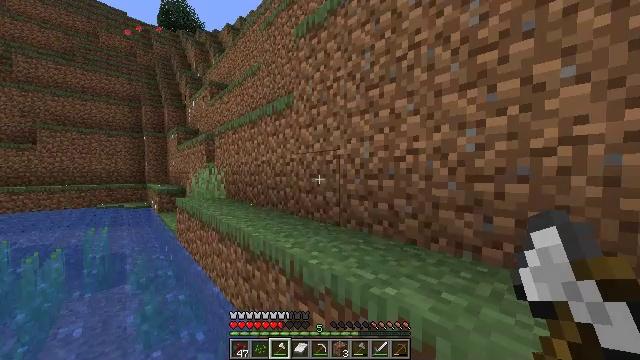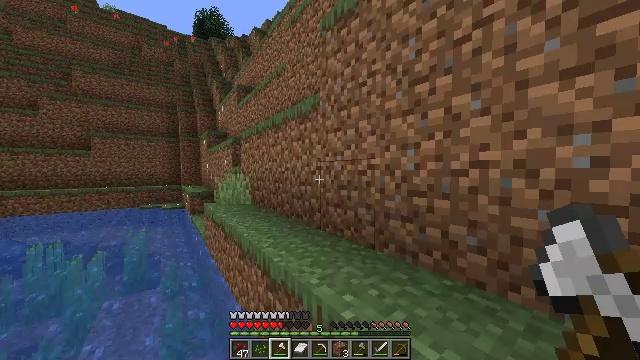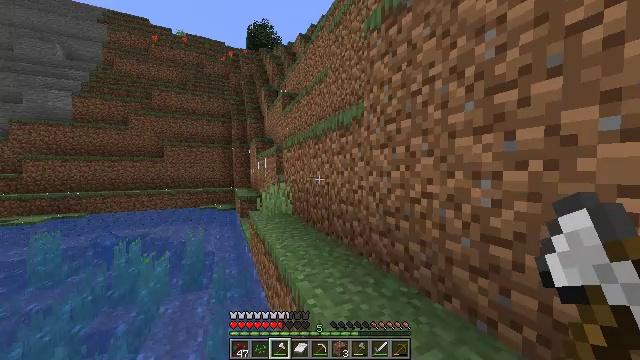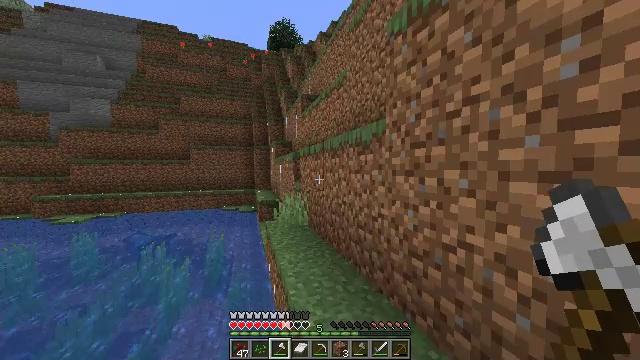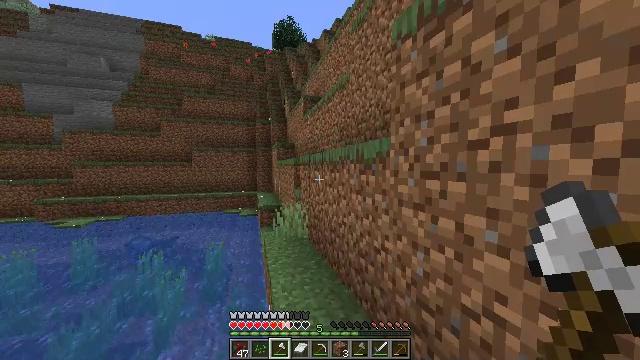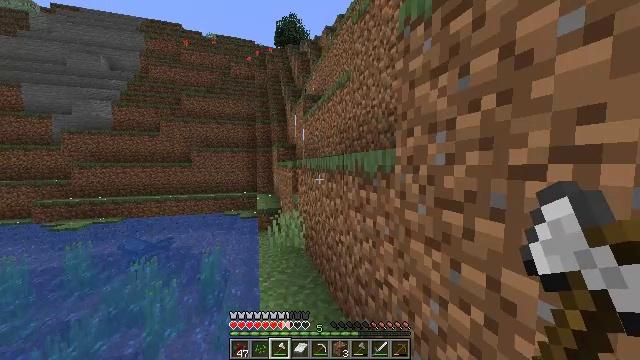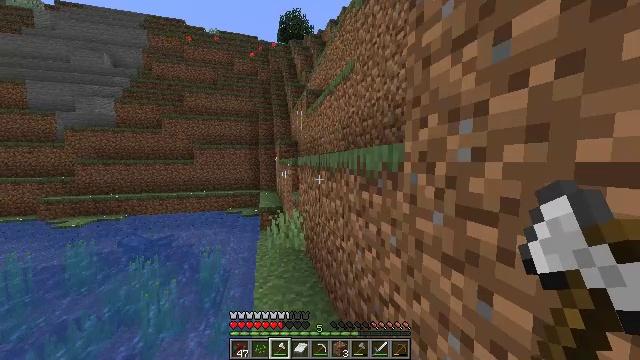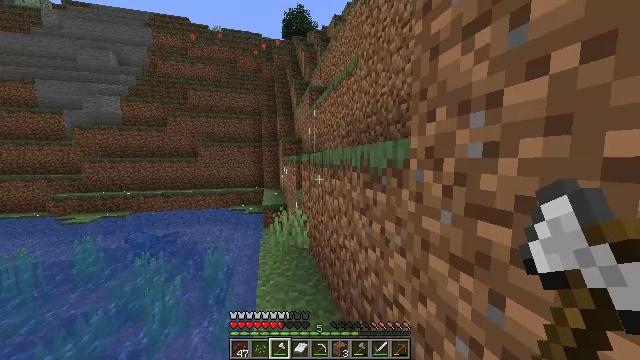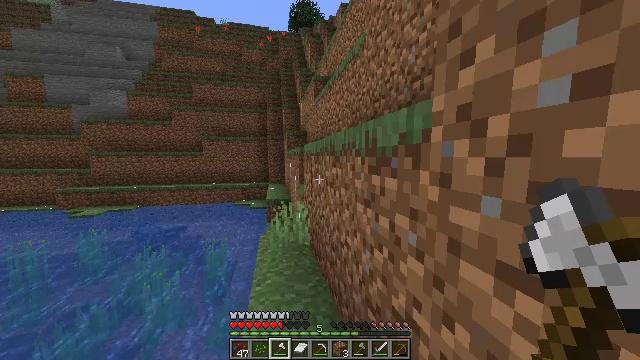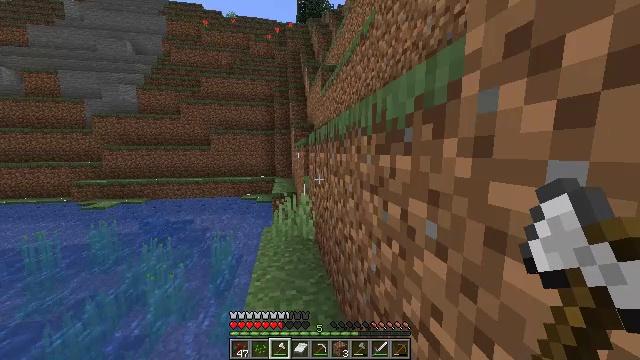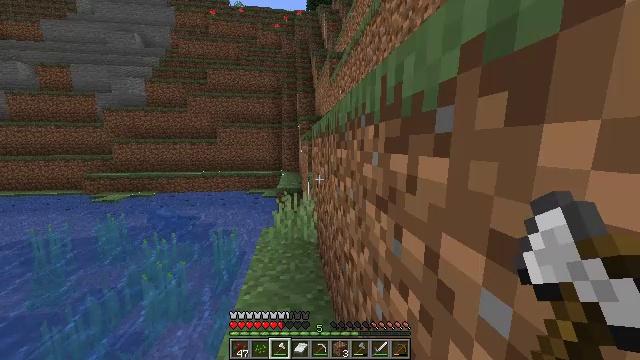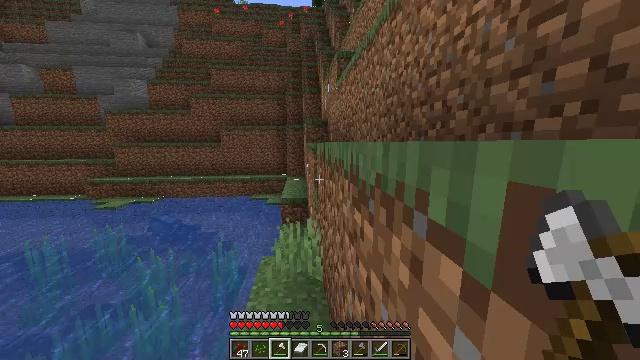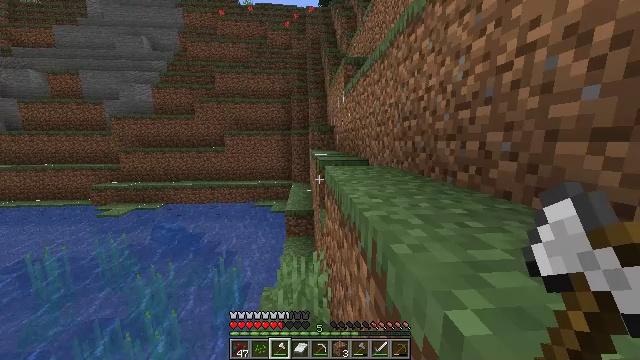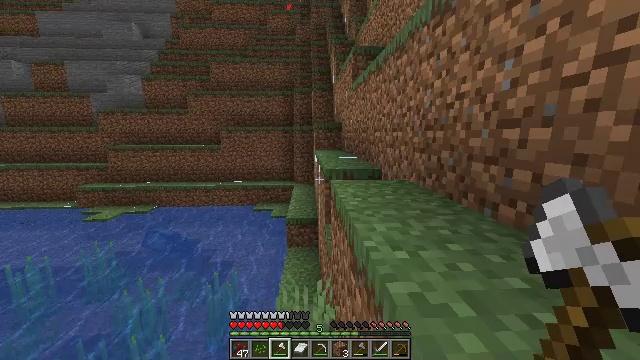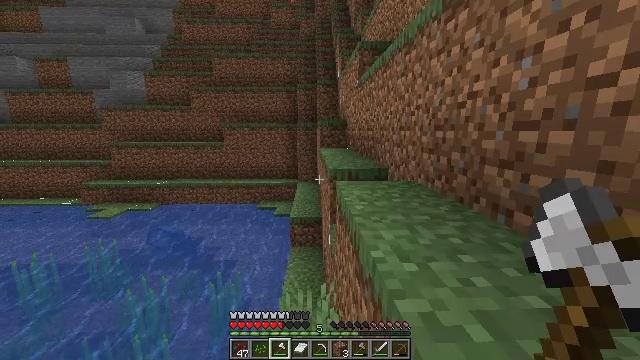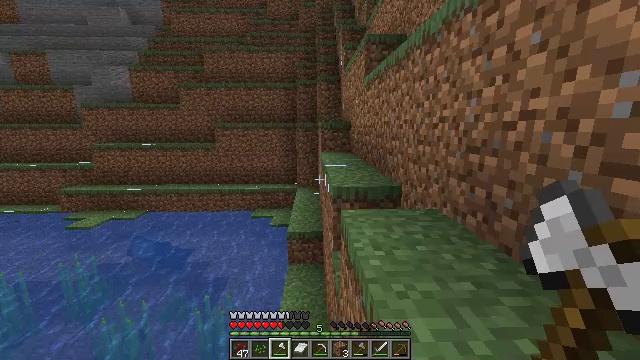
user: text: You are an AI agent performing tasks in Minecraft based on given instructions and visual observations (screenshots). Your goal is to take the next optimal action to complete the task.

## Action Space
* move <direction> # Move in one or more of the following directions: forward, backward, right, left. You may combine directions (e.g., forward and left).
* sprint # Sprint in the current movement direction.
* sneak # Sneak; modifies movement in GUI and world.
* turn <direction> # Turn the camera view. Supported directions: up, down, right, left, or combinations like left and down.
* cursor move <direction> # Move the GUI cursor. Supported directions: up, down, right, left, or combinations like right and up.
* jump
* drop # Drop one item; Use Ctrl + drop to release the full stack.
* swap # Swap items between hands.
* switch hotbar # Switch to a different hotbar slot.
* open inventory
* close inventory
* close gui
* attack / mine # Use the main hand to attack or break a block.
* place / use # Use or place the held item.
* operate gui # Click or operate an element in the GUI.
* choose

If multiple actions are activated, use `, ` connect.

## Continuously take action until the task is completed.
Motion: motion action
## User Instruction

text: Dig up the grass block for dirt.
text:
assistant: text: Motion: move forward, turn left, jump
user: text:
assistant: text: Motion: move forward, turn left, jump
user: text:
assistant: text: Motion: move forward, turn left, jump
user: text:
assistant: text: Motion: move forward, turn left, jump
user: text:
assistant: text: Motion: move forward, jump
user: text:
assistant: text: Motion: move forward, turn left, jump
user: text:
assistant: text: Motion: move forward, turn left, jump
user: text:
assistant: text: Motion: move forward, turn left and down, jump
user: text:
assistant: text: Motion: move forward, sprint, turn left and down, jump
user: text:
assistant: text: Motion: move forward, sprint, turn left and down, jump
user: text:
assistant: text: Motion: move forward, sprint, turn left, jump
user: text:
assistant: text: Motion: move forward, sprint, turn left, jump
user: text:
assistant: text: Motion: move forward, turn left, jump
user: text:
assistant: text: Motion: move forward, turn left, jump
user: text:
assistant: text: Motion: move forward, jump
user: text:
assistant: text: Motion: move forward, jump
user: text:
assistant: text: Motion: move forward, jump
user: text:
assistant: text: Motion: move forward, jump
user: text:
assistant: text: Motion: move forward, jump
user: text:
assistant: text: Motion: move forward, turn right, jump
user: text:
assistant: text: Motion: move forward, sprint, turn right and down, jump
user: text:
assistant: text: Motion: move forward, sprint, turn right and down, jump
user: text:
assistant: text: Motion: move forward, sprint, turn right, jump
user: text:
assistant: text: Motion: move forward, sprint, turn right and up, jump
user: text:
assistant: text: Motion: move forward, turn right and up, jump
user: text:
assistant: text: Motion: move forward and move right, turn right and up, jump
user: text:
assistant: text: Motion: move forward and move right, jump
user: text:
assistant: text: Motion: move forward and move right, jump
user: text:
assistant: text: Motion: move forward and move right, sprint, jump
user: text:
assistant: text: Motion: move forward and move right, sprint, turn right, jump